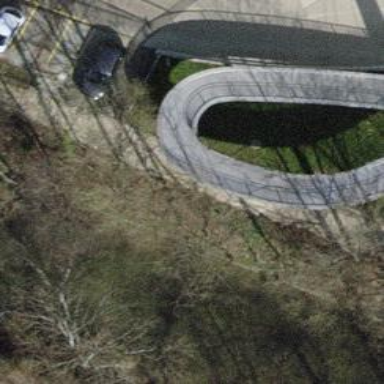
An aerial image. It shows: Footway bridge with metal surface.